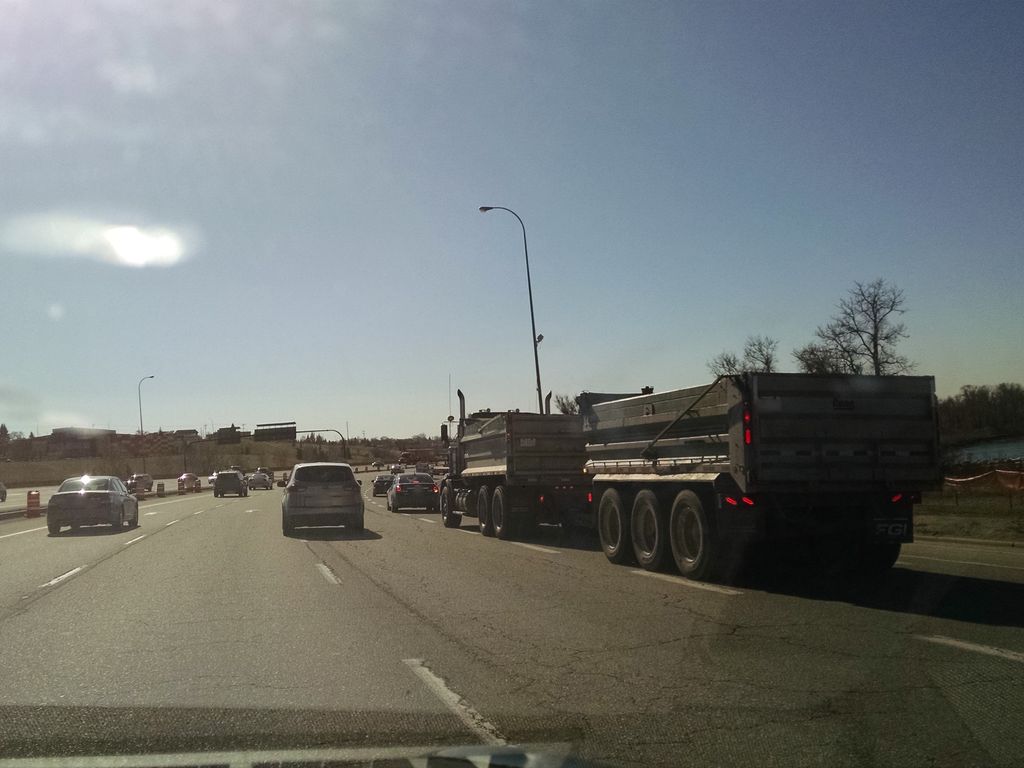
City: calgary